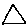
Label: triangle